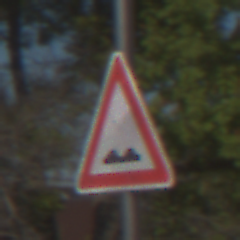
Verkehrszeichen: UnebeneFahrbahn
Umgebung: Outdoor, Nature
Tageszeit: MorningAfternoon
Wetter: Clear
Licht: Natural
Jahreszeit: Summer
Kontrast: HighContrast